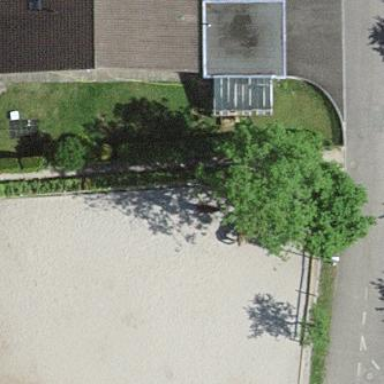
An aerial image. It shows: Equestrian pitch for leisure land sports.